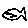
Label: fish